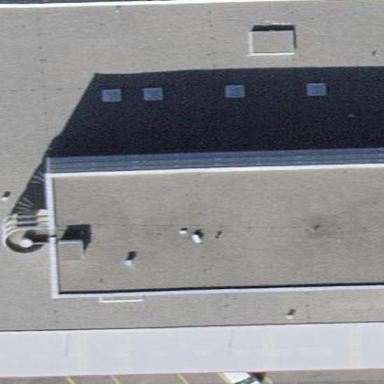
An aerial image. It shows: Flat-roofed commercial building.